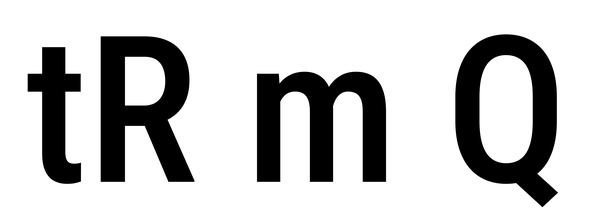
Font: Roboto_Condensed_Medium